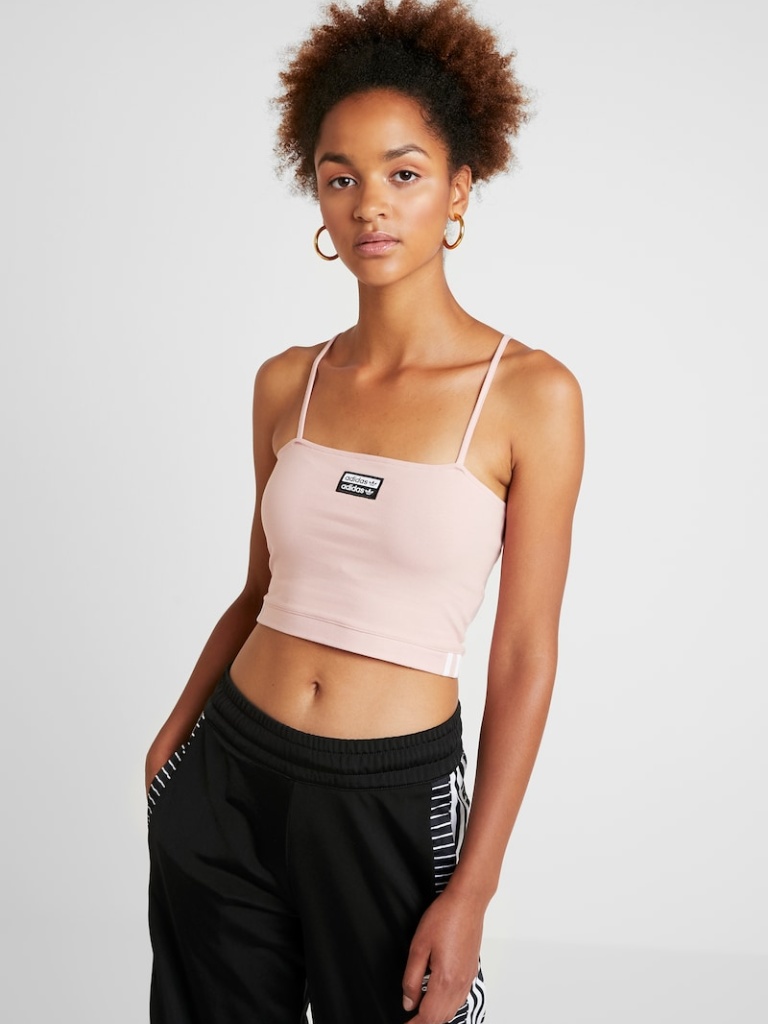
cotton tight sleeveless cropped length Untucked straight tank